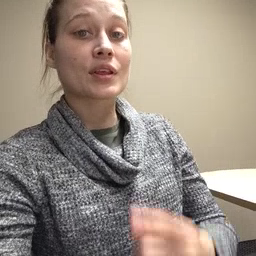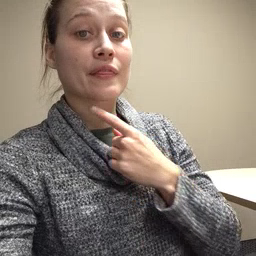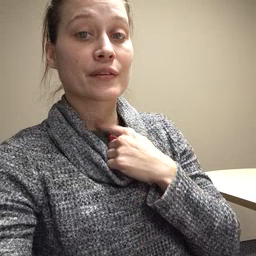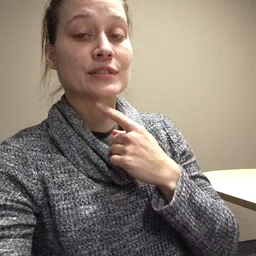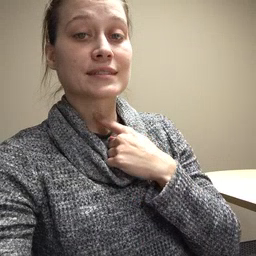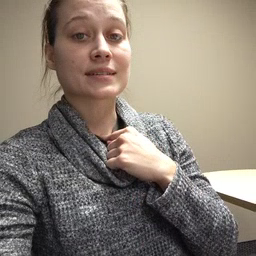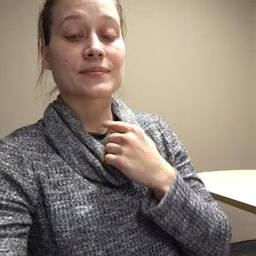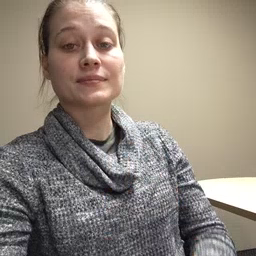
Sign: thirsty